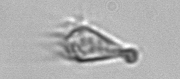
Label: Paratontonia_gracillima